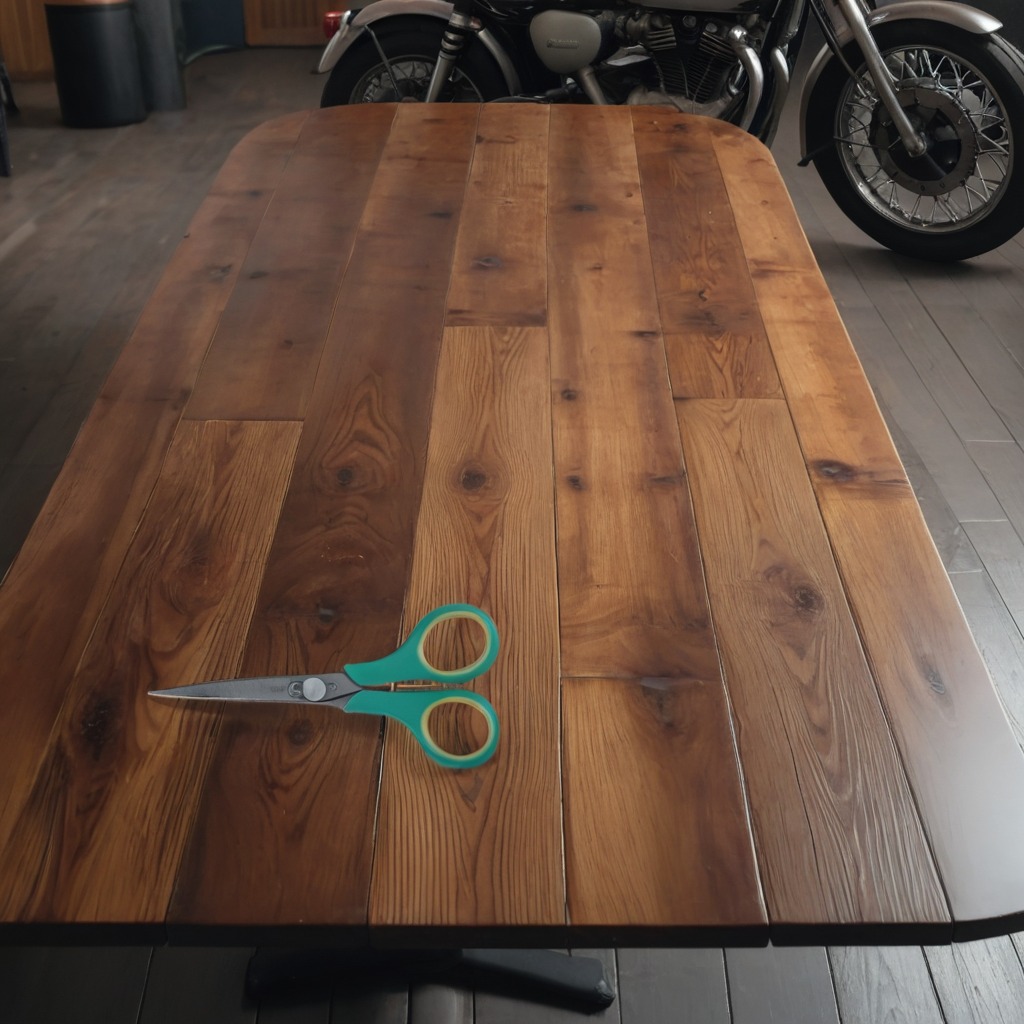
A scissor is lying on the oil-spilled wooden table in a vintage motorcycle garage.